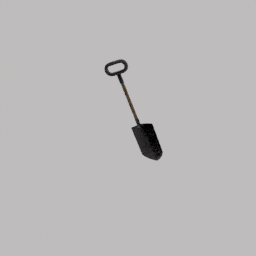
Label: tools